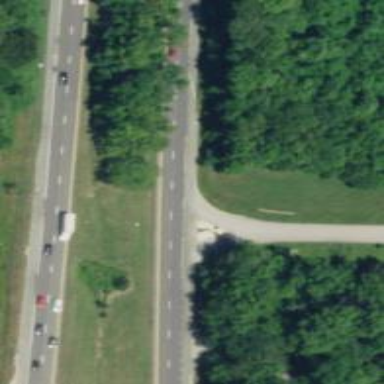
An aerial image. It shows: Trunk link highway.